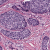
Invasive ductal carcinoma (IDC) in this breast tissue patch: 1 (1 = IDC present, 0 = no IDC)